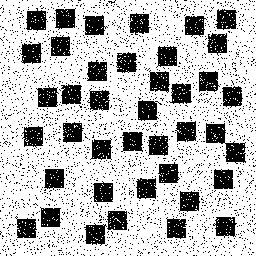
Squares: 40
Triangles: 0
Stars: 0
Total shapes: 40